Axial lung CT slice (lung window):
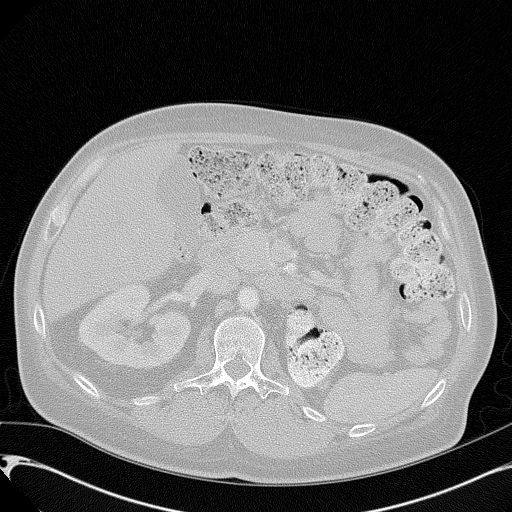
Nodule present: no